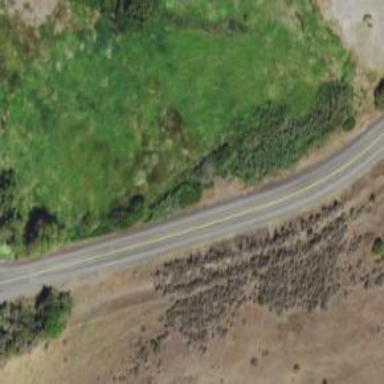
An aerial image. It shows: Tertiary road.